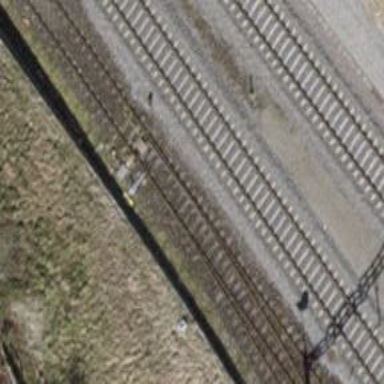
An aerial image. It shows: Railway switch.